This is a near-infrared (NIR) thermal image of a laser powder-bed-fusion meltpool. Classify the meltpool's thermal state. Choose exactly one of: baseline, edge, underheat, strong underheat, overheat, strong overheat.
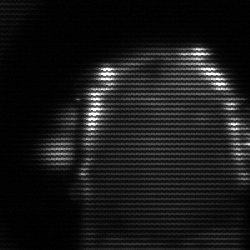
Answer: baseline